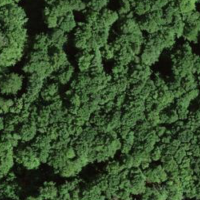
EUNIS habitat code: 41
Species observed at this site:
Melittis melissophyllum